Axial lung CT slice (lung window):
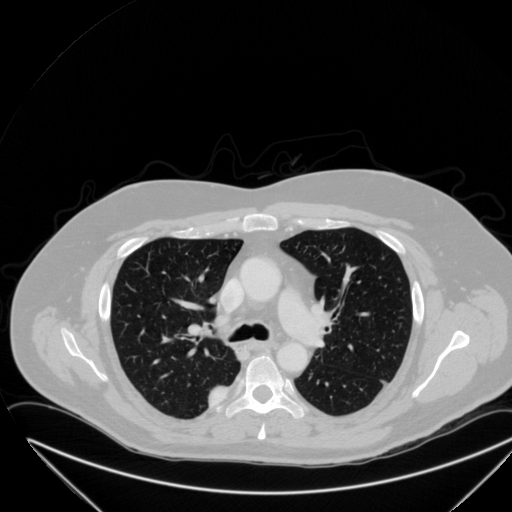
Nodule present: yes
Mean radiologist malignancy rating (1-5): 4